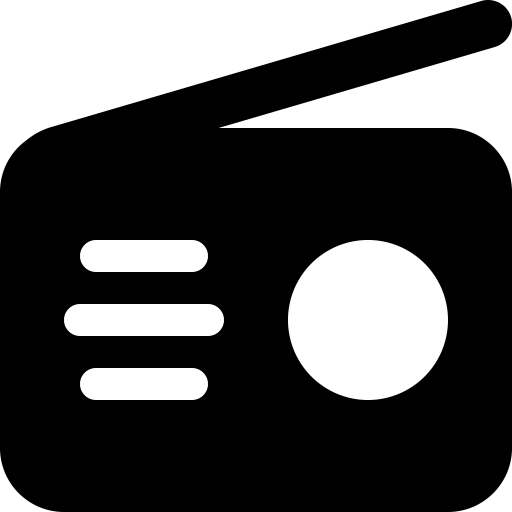
Tags: icon, FontAwesome, fa-icon, solid, radio